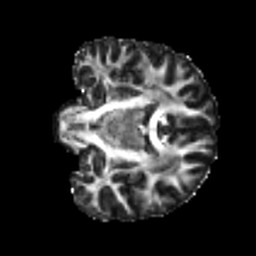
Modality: FA
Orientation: coronal
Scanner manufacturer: siemens
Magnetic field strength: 3 T
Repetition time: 4 s
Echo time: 0.0594 s